Question: I already searched for different problems, and tried different solutions but nothing worked.
here's my code so far in calling the html file:
'''
WebView webview = (WebView) findViewById(R.id.mapView);
MyJavaScriptInterface myJavaScriptInterface= new MyJavaScriptInterface(this);
webview.addJavascriptInterface(myJavaScriptInterface, "AndroidFunction");
webview.getSettings().setJavaScriptEnabled(true);
webview.setWebViewClient(new WebViewClient());
webview.loadUrl("file:///android_asset/index.html");
'''
PC address: C:\Users\User\AndroidStudioProjects\SWEEPx\app\src\main\asset
Here's the output:

any idea?
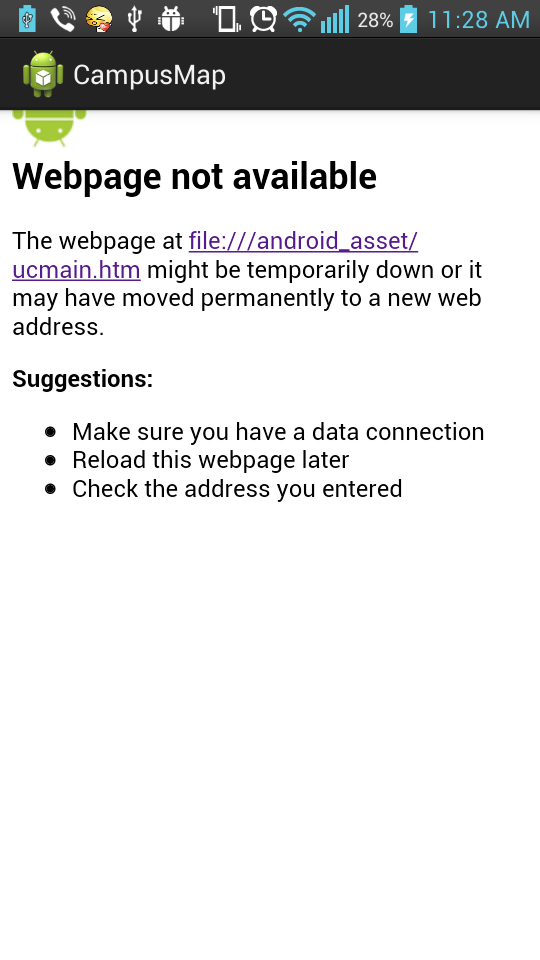
Answer: try to move to another folder.
WebView.loadUrl("file:///Android_res/raw/test.HTML");//from raw folder
WebView.loadUrl("file:///Android_asset/test.HTML");//from asset folder